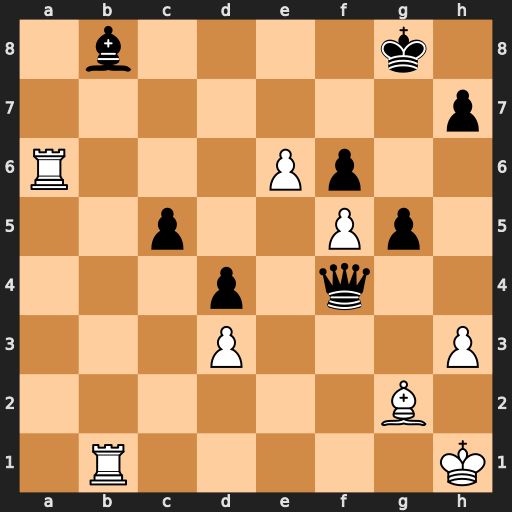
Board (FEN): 1b4k1/7p/R3Pp2/2p2Pp1/3p1q2/3P3P/6B1/1R5K
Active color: w
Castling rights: -
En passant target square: -
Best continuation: Rxb8+ Qxb8 Ra8 Qxa8 Bxa8